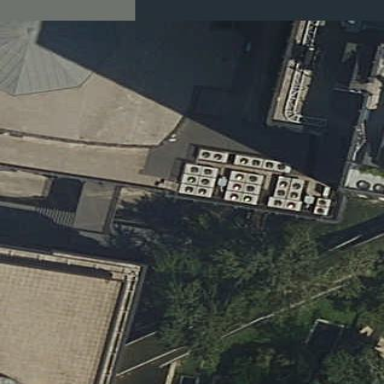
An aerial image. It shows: Building with flat roof.